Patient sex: M
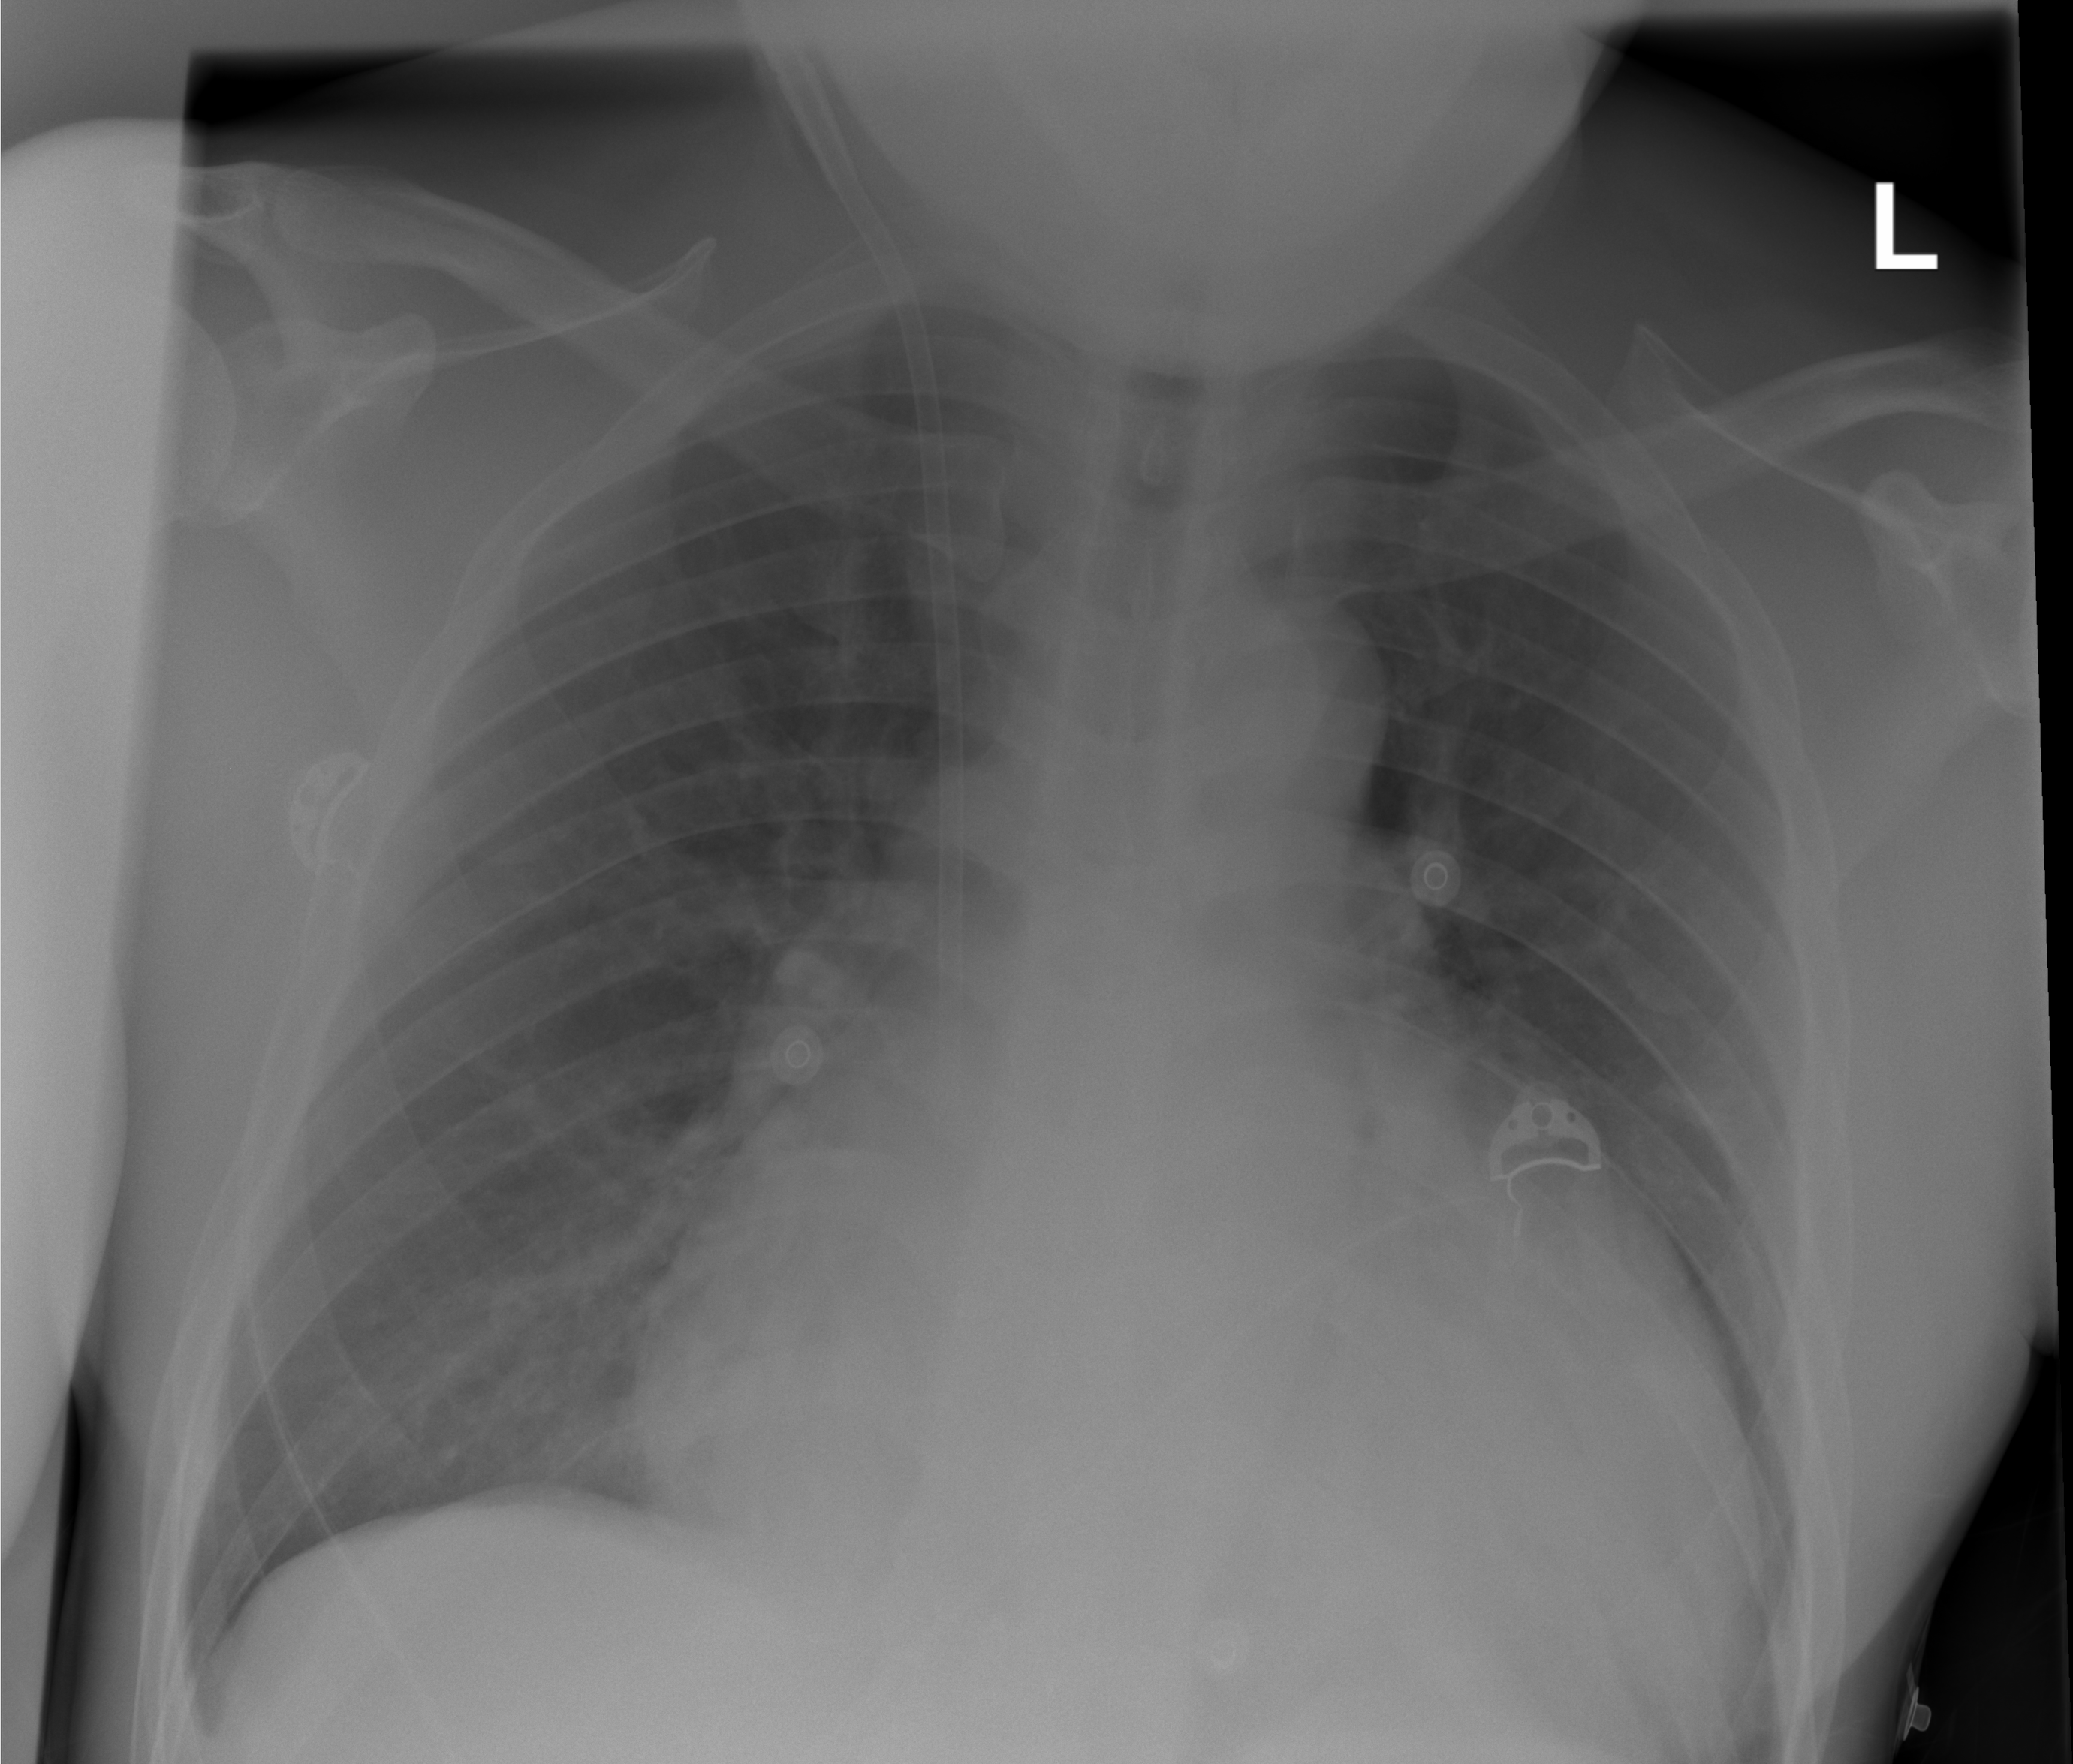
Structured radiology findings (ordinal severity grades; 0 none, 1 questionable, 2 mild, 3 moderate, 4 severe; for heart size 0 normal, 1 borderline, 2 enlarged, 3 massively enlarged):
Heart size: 3
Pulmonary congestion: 0
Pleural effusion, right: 0
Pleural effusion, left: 0
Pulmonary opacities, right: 1
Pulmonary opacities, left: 0
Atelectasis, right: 0
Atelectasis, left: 0